Interaction volume radius: 5 \u00c5
Interaction volume height: 10 \u00c5
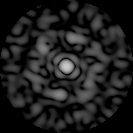
Disorder parameter: 0.7517